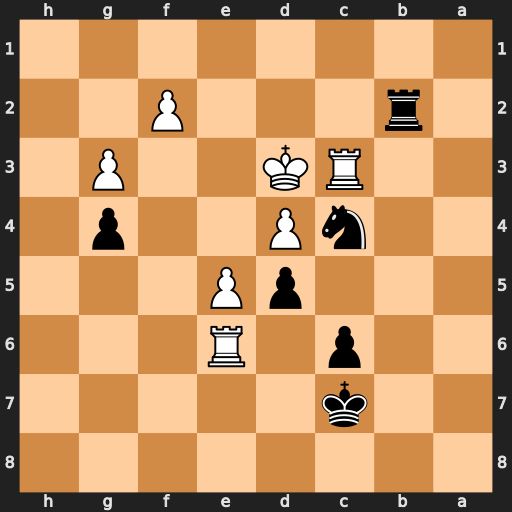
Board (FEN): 8/2k5/2p1R3/3pP3/2nP2p1/2RK2P1/1r3P2/8
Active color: b
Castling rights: -
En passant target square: -
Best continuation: Rd2#